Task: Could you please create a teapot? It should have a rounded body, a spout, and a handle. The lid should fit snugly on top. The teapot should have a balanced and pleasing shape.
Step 78:
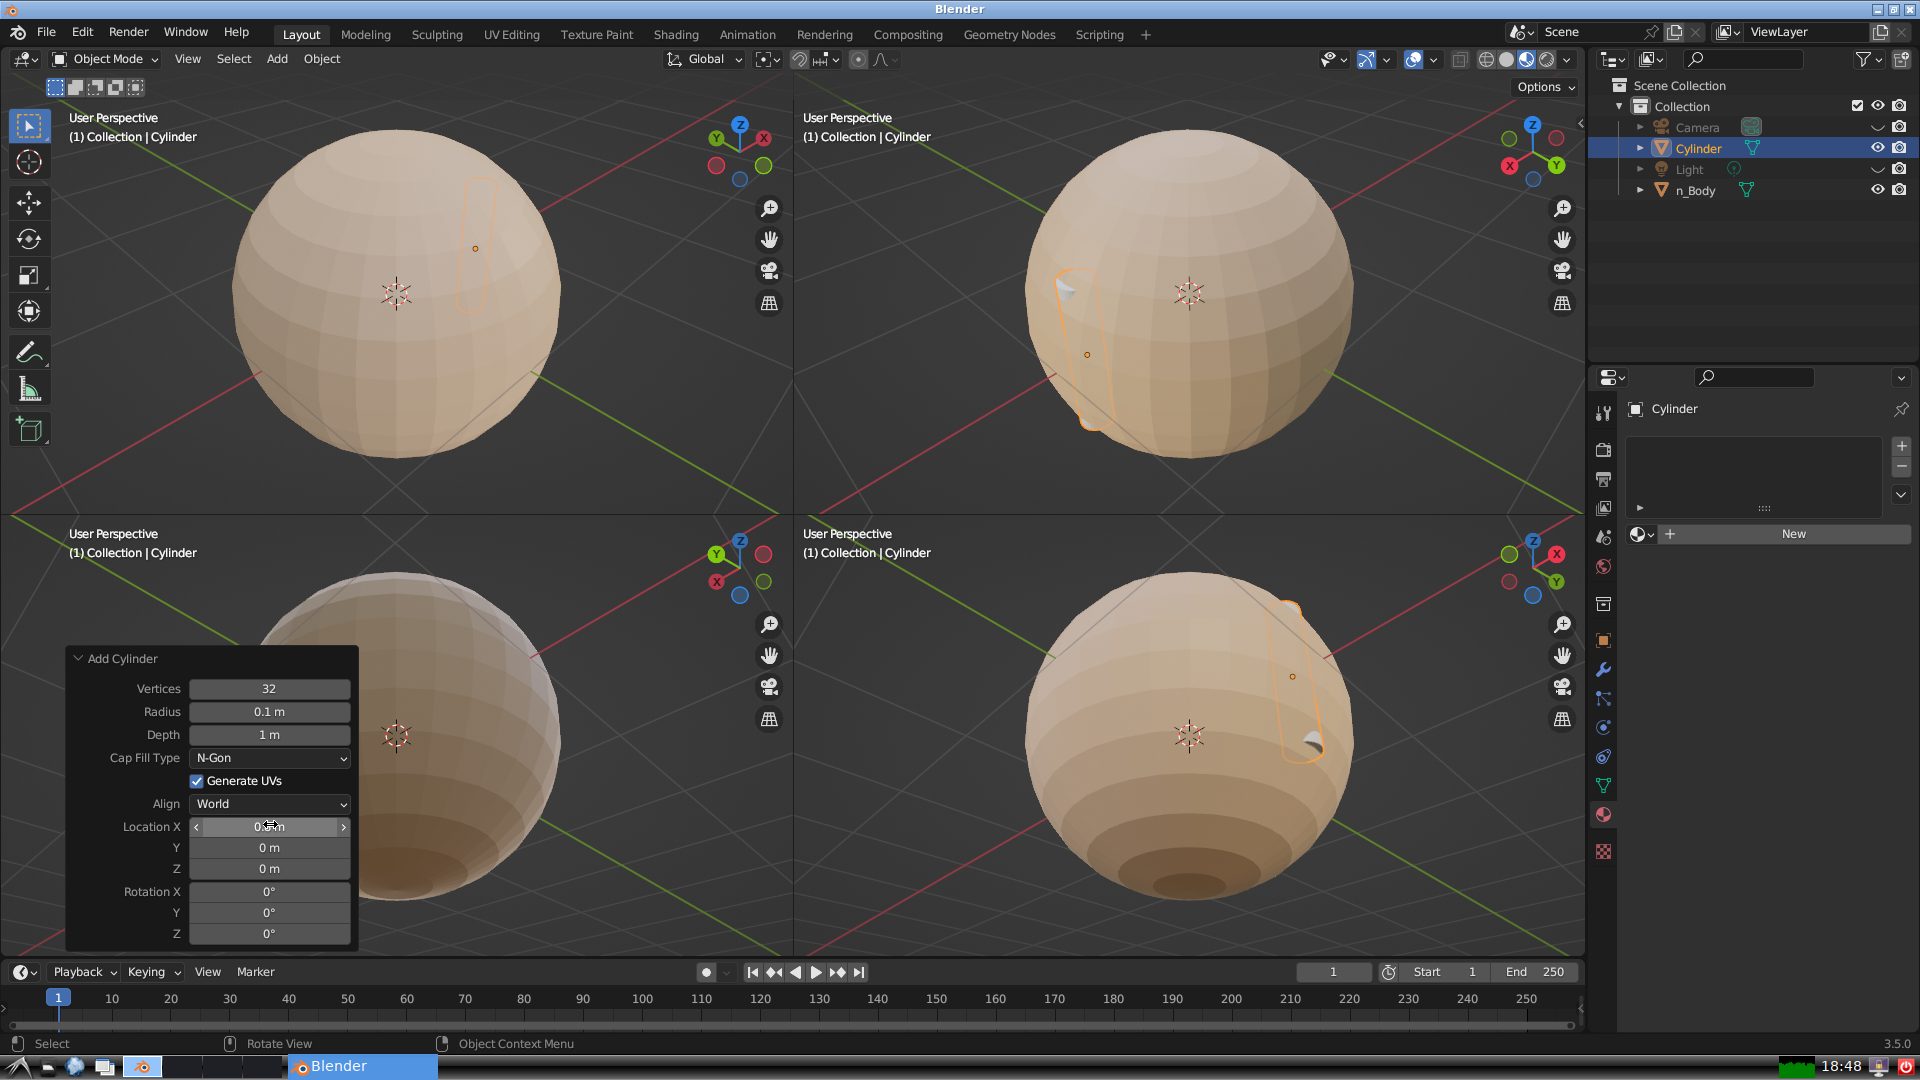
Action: {"mouse_move": [270, 844]}